Aerial crown-view tile of a tropical tree (Barro Colorado Island, Panama), acquired 20241014:
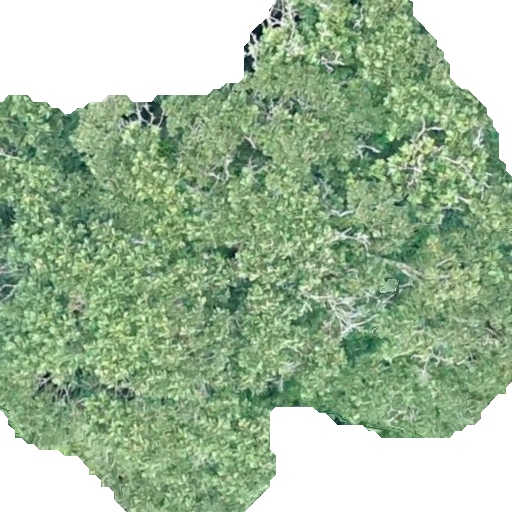
Species: Dipteryx oleifera
GBIF accepted scientific name: Dipteryx oleifera
Crown area: 339.508 m²